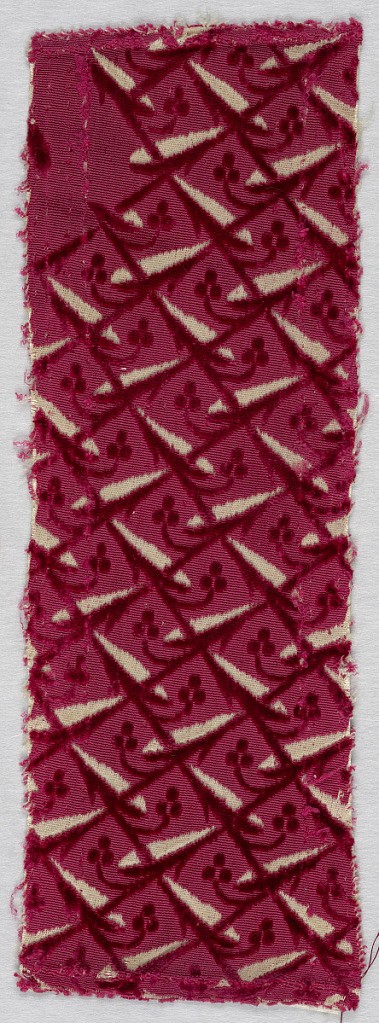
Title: Fragment
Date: mid–late 18th century
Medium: silk Technique: cut and uncut supplementary warp pile (velvet) on satin ground
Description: Fragment of red cut and uncut velvet on white ground. Design of diagonally running irregular areas in uncut pile connected by lines of cut pile with branches of tiny three-petal blossoms that curve over solid areas.